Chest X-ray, PA view. Patient: 69 years old, sex M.
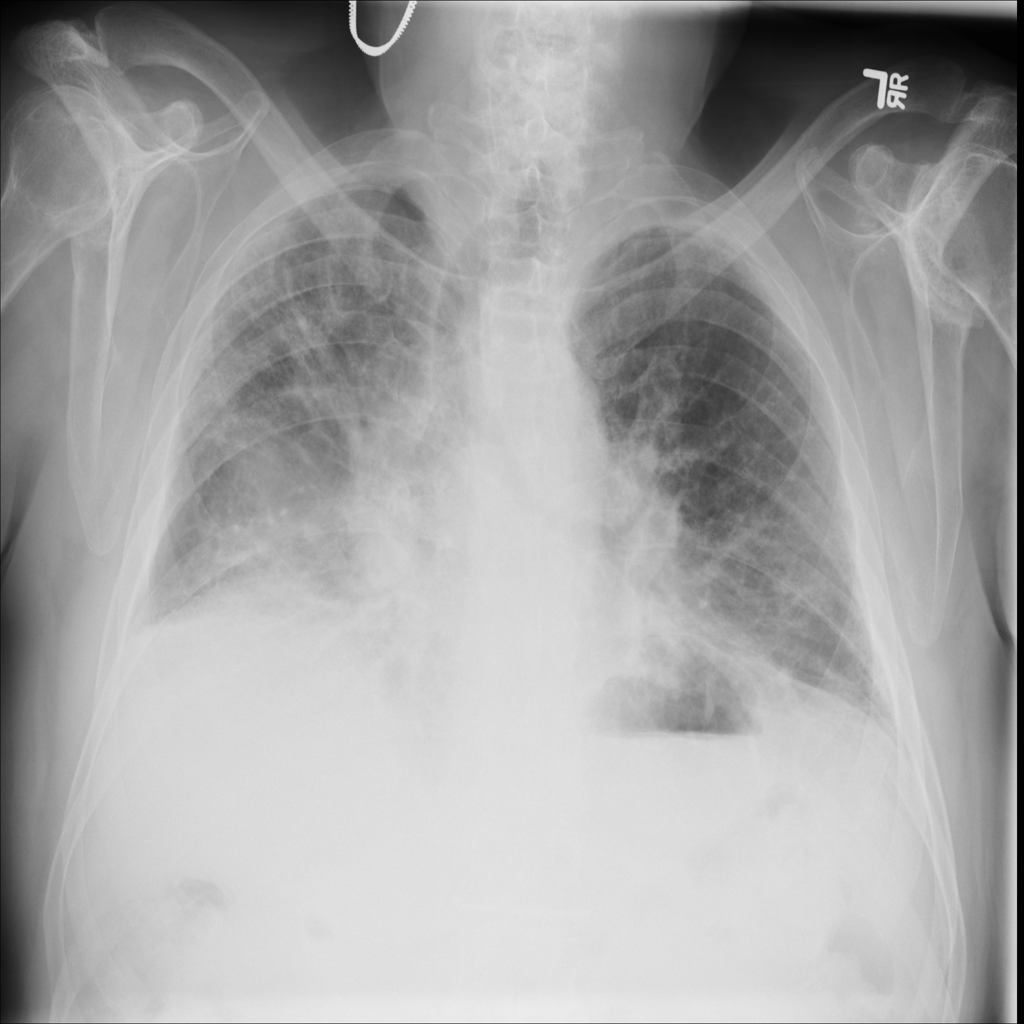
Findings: No Finding